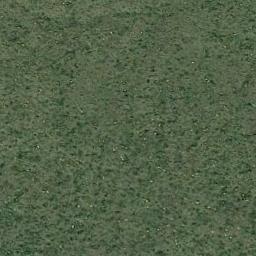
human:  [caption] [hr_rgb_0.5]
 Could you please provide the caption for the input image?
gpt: The meadow is dense but uneven .

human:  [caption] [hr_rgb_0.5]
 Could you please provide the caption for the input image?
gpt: This meadow has evenly distributed dense grasses .

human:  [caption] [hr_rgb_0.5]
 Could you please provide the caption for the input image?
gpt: The entire image is dominated by grass .

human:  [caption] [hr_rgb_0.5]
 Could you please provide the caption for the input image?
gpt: A large lush green meadow covered with green grass .

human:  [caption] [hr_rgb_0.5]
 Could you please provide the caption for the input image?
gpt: A dense meadow with many green grass .